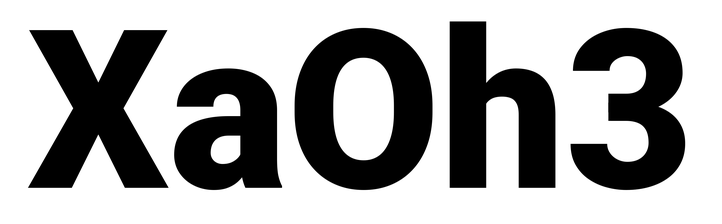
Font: Roboto_Black